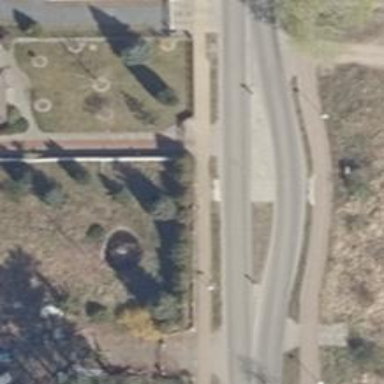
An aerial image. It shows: Secondary road with asphalt surface. It has separate sidewalks on both sides.